Question: I have a huge problem with my two lovely JSON-Arrays.
The code is like:
'''
else if ($range == "day") $sqlRangeString = "GROUP BY DATE_FORMAT(dbtime, '%Y-%c-%e')";
$startdate = doTimeStamp($startdate);
$enddate = doTimeStamp($enddate);
if (isset($consumer_on))
{
echo '[';
$counter = 0;
foreach($consumer_name as $consumer_name_value)
{
$result2 = mysql_query("SELECT AVG(loadvalue) AS m1, dbtime, time
FROM $consumer_name_value
WHERE time >= $startdate
AND time <= $enddate
$sqlRangeString
ORDER BY time") or die('#a');
while ($data2 = mysql_fetch_array($result2))
{
$consumer_value[$counter][0] = $data2['time'];
if (!isset($consumer_value[$counter][1])) $consumer_value[$counter][1] = 0;
$consumer_value[$counter][1] = (float)$consumer_value[$counter][1] + (float)$data2['m1'];
$counter++;
}
}
echo json_encode($consumer_value);
}
if (isset($producer_on))
{
$ounter = 0;
if (isset($consumer_on) && ($consumer_on == 1))echo ',';
foreach($producer_name as $producer_name_value)
{
$result3 = mysql_query("SELECT AVG(power) AS m1, dbtime, time
FROM $producer_name_value
WHERE time >= $startdate
AND time <= $enddate
$sqlRangeString
ORDER BY time") or die('#aa'); ;
while ($data3 = mysql_fetch_array($result3))
{
$producer_value[$counter][0] = $data3['time'];
if (!isset($producer_value[$counter][1])) $producer_value[$counter][1] = 0;
$producer_value[$counter][1] = $producer_value[$counter][1] + (float)$data3['m1'];
$counter++;
}
}
echo json_encode($producer_value);
}
}
?>
'''
My problem is the output :

Why does the output from the produver_value array has the number in front of each part? How can I remove this?
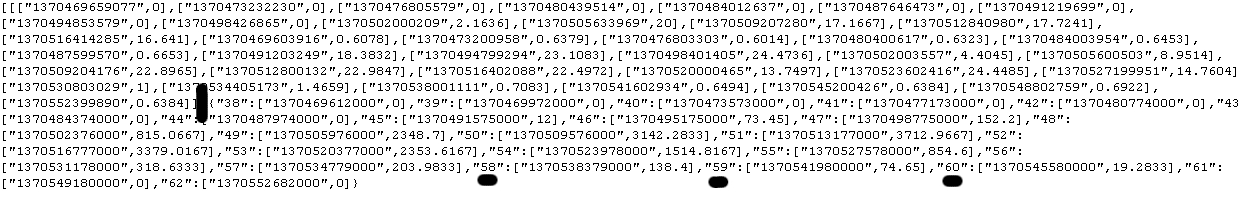
Answer: The "array" has a number before each item because the PHP array indexes don't start from 0. You have an associative array instead of a regular one, which makes 'json_encode' produce a JSON object instead of an array.
It's possible that this happens because of this typo:
'''
$ounter = 0; // should be $counter ?
'''
You can use 'array_values' to extract the values from the array.